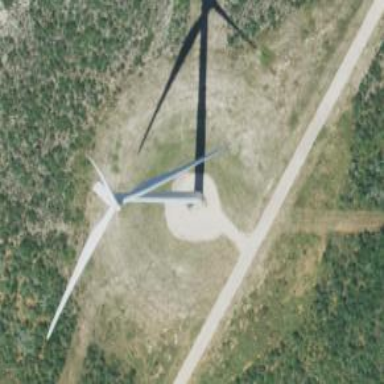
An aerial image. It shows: Wind generator in the form of horizontal axis wind turbine.